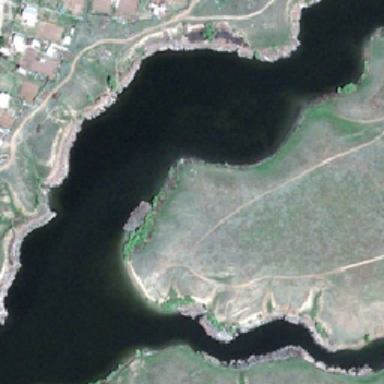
It is a curved river flowing through a wide area .